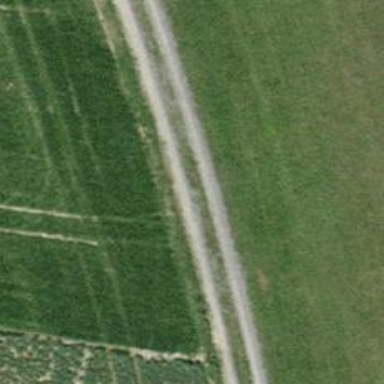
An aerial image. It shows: Track with grade2 tracktype.